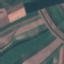
Land use / land cover: AnnualCrop